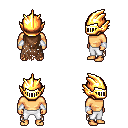
a pixel art fantasy rpg character, male body template, human, tanned skin, brown tattered cape, white pants, brunette parted hairstyle, gold helm, white cloth bracers, four views (front, back, left, right), 2x2 character sprite sheet, small pixel art, hard edges, no anti-aliasing